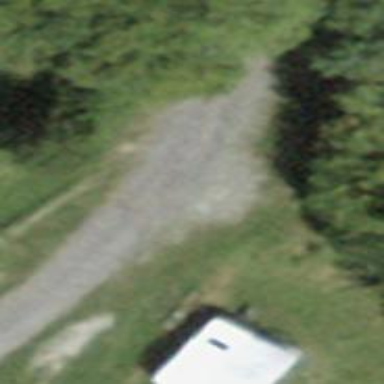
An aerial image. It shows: Unclassified road.